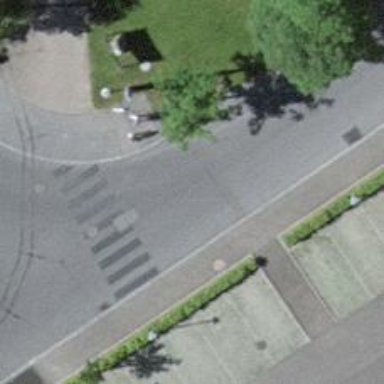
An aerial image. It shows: Unmarked road crossing.